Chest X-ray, PA view. Patient: 45 years old, sex F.
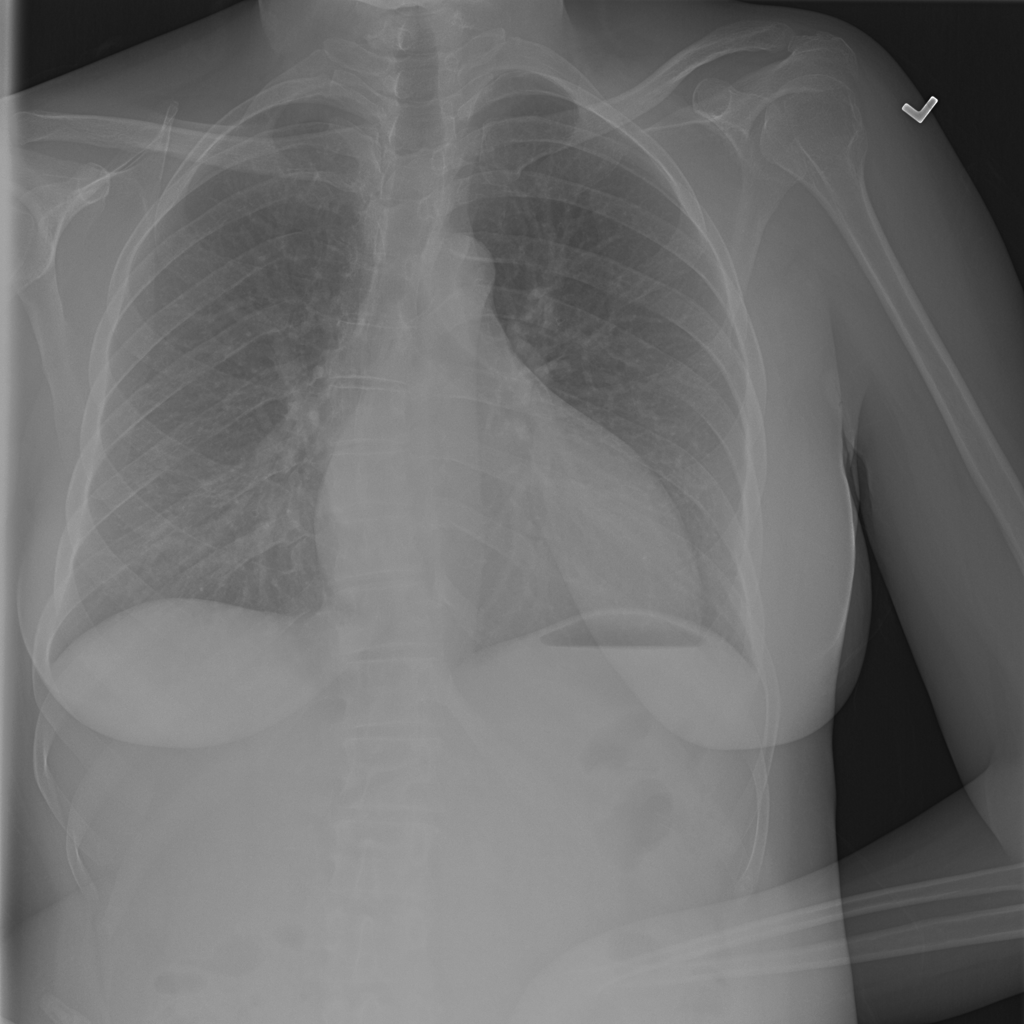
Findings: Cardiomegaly